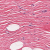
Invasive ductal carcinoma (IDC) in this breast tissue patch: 0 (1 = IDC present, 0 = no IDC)